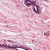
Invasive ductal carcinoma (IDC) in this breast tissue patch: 0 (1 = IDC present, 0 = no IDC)